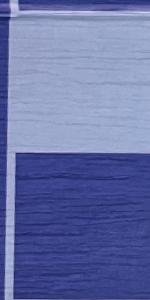
Label: Empty